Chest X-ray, PA view. Patient: 69 years old, sex F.
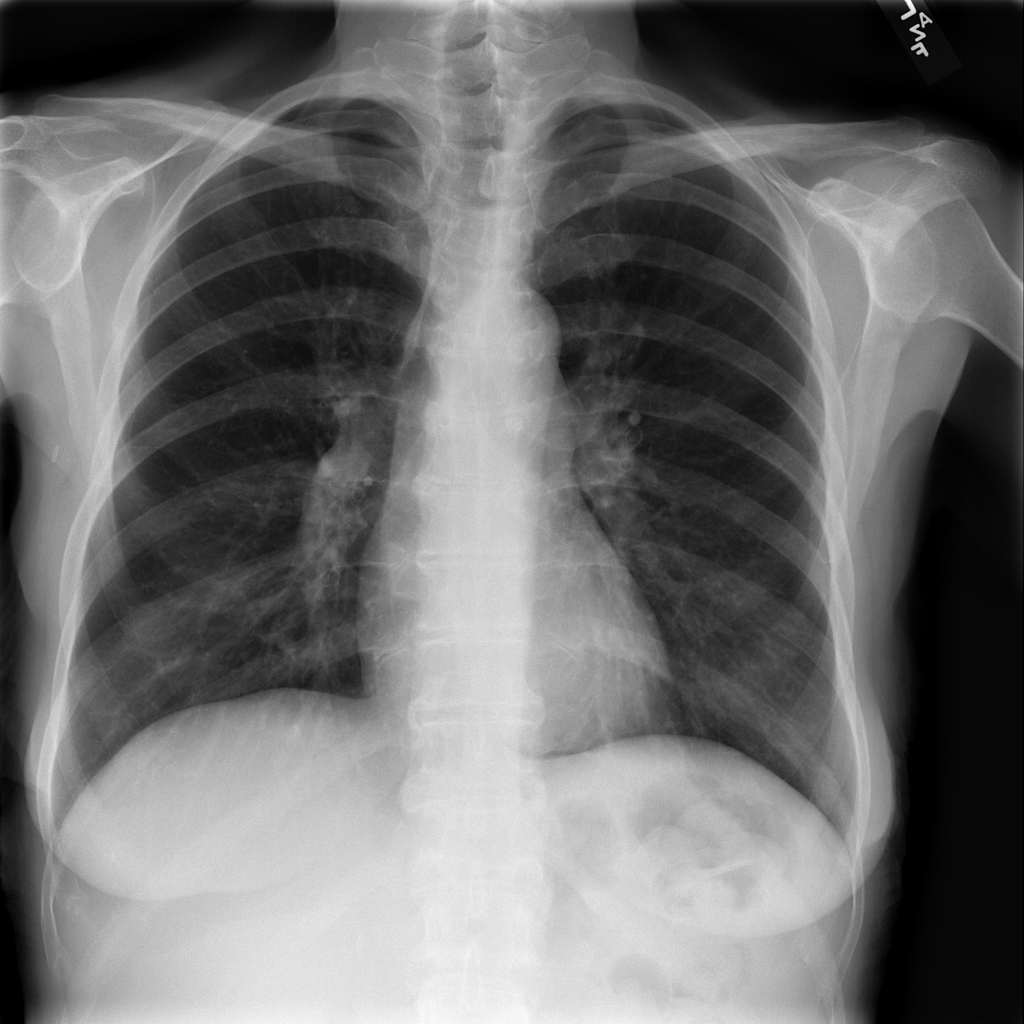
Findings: No Finding